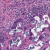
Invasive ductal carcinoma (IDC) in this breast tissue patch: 0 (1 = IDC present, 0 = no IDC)